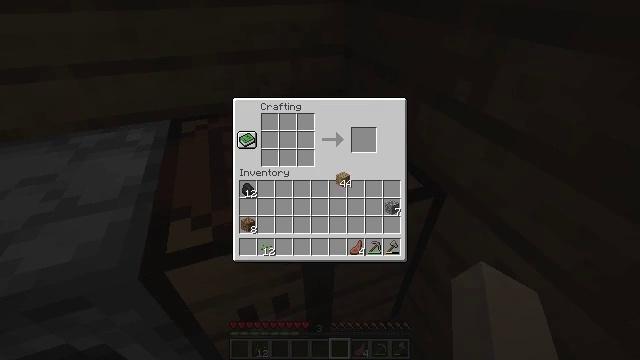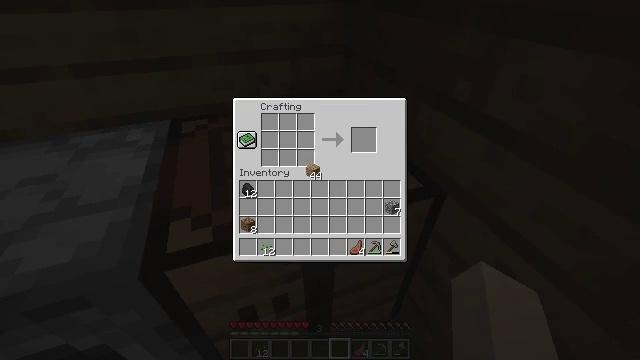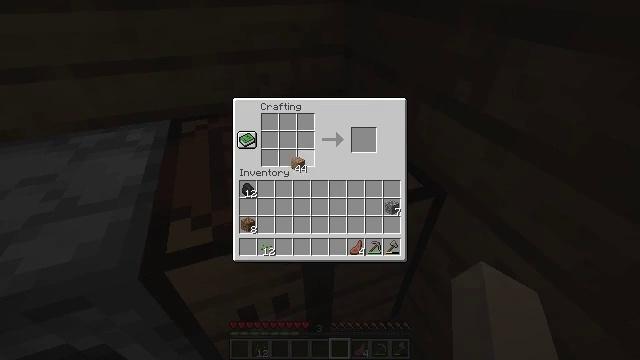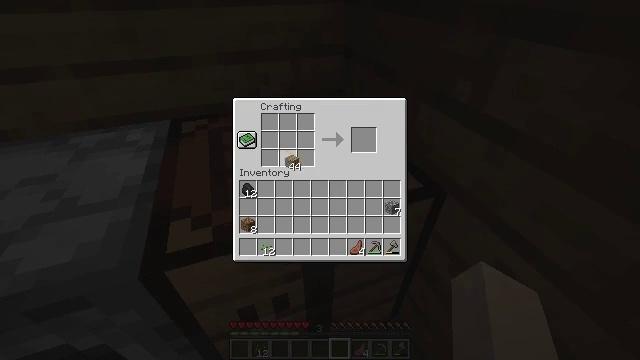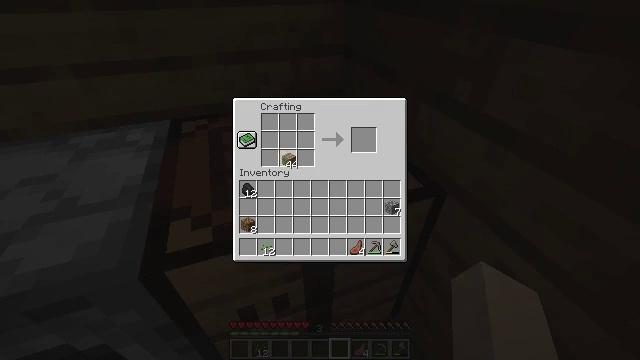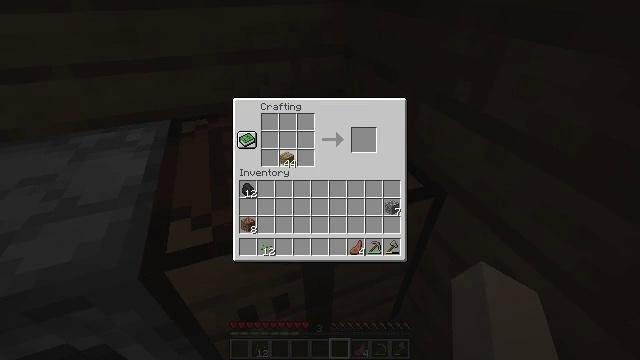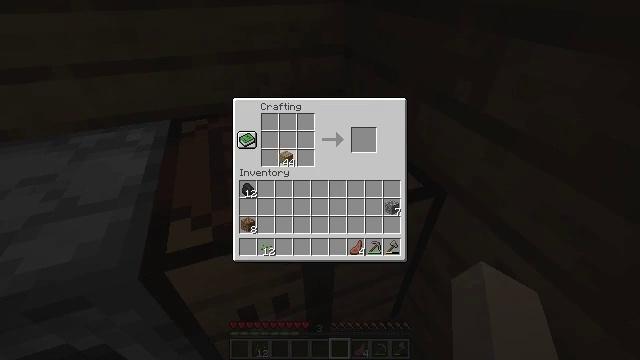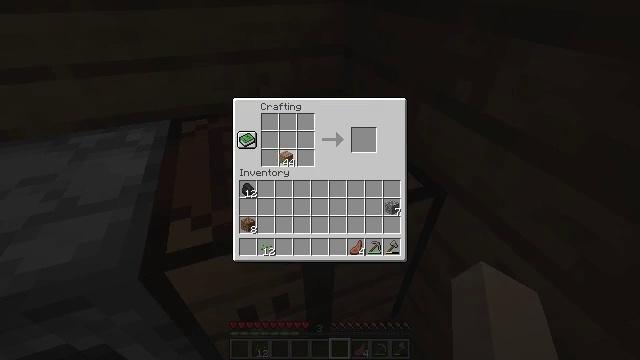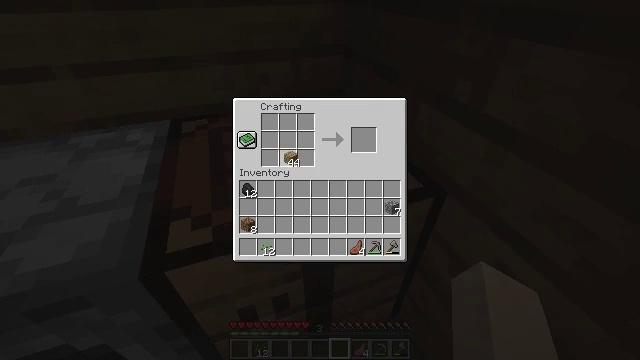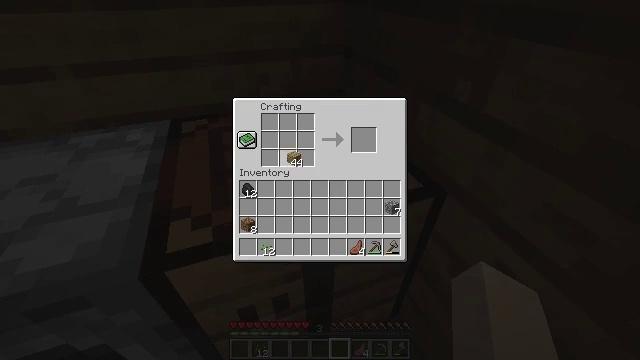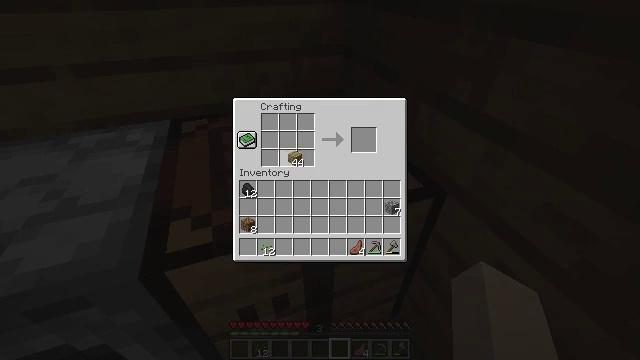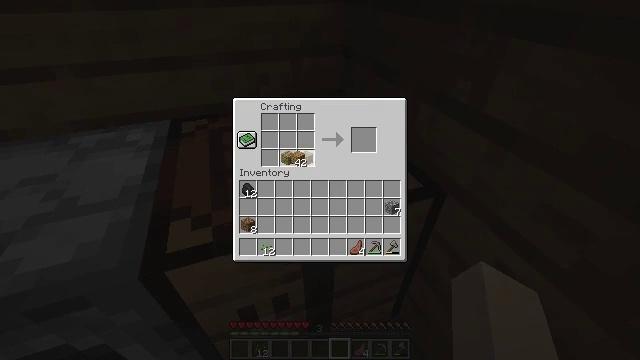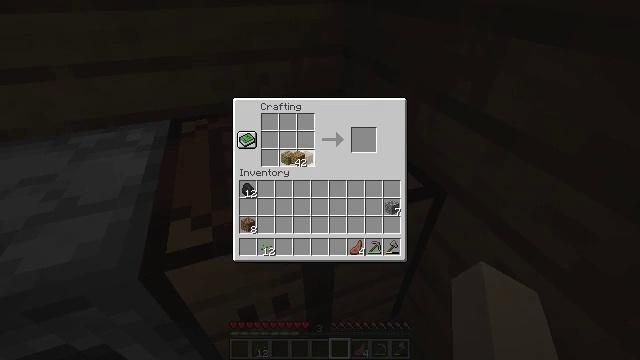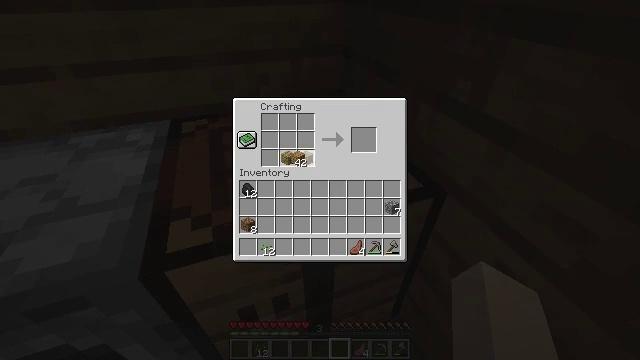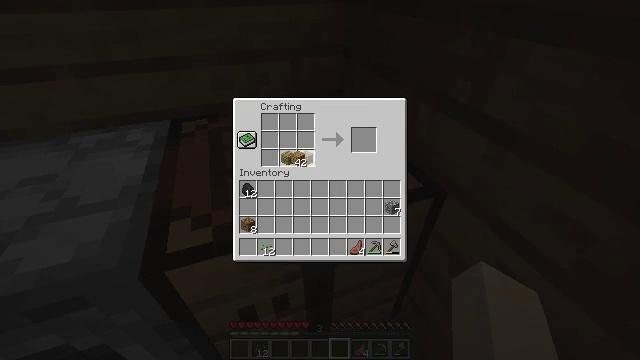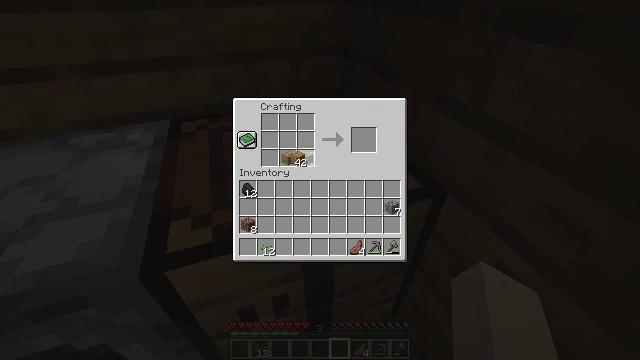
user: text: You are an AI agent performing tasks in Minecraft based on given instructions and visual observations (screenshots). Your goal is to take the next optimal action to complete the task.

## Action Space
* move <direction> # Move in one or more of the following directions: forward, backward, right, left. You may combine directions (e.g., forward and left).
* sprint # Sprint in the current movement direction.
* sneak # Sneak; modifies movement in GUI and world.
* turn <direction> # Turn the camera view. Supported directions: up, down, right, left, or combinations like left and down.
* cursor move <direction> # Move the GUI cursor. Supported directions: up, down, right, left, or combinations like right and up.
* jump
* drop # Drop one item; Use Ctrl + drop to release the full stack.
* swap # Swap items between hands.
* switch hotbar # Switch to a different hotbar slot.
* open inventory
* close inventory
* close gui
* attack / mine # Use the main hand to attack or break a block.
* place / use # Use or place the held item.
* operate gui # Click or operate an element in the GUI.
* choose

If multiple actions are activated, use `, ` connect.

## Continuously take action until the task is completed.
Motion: motion action
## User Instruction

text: Use two oak planks in the crafting table to make an oak pressure plate.
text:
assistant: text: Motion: cursor move left and up
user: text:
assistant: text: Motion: cursor move left
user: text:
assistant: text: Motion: no_op
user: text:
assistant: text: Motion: no_op
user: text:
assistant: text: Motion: no_op
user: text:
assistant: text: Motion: no_op
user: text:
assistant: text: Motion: choose
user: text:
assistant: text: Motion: choose
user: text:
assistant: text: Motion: choose
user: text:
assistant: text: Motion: choose
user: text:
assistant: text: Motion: choose
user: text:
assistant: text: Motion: choose
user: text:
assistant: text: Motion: choose
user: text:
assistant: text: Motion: choose
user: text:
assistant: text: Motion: no_op
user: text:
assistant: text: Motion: no_op
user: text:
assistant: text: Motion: cursor move right and down
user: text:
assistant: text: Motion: cursor move right
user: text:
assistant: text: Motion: no_op
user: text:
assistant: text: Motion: no_op
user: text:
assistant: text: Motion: no_op
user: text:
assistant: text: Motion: cursor move right
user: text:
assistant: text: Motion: no_op
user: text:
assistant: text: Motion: operate gui
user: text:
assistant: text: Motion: operate gui
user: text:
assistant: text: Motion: operate gui
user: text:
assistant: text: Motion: sneak
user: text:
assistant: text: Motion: sneak
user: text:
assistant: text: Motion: sneak
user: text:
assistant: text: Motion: sneak, cursor move left and up